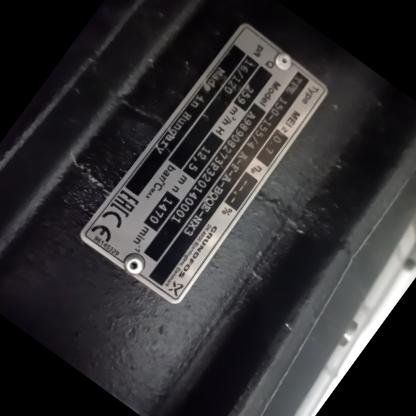
Klasa: tabliczka-znamionowa